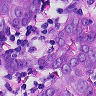
Metastatic tissue present: yes